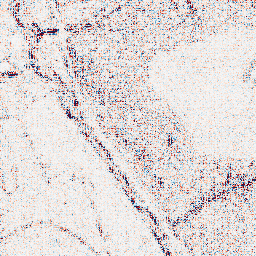
Category: wavelet
Decomposition family: wavelet_biorthogonal
Decomposition parameters: wavelet: bior5.5
level: 1
Upsampling method: area
Upsampling parameters: scale: 8
Upsampling scale: 8